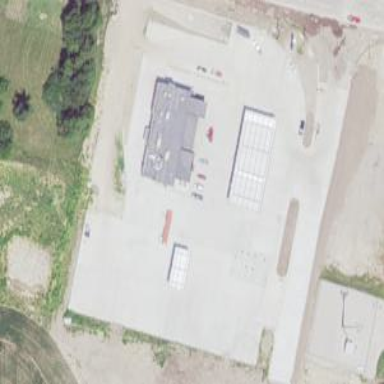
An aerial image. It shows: Fuel station.